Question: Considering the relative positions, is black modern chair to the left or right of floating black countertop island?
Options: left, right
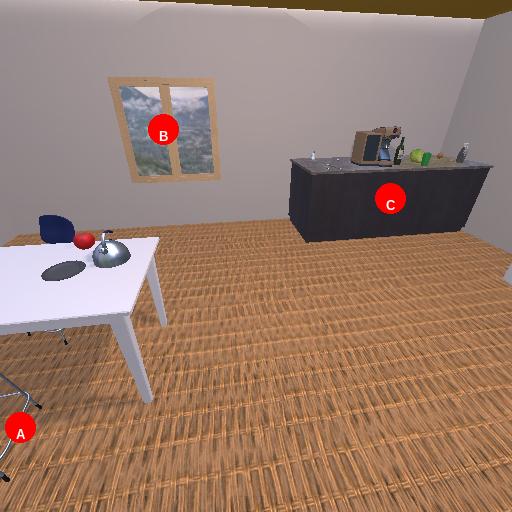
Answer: left